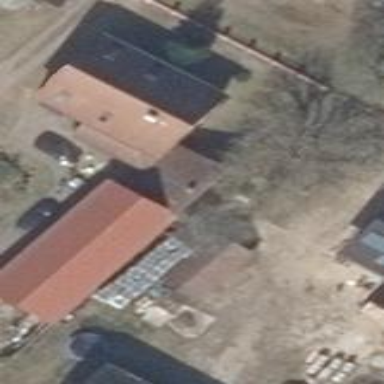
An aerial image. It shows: Shed.